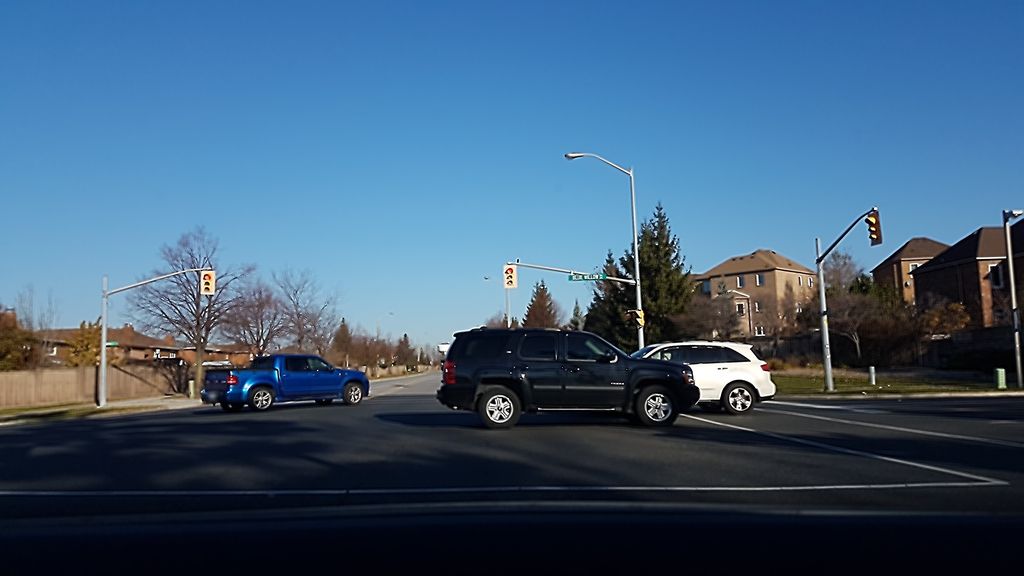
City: toronto